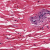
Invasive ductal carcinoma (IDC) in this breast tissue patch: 0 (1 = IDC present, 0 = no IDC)